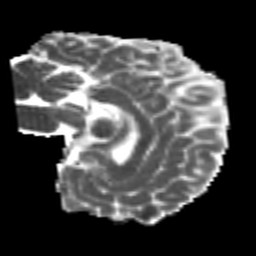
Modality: MD
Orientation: sagittal
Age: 22
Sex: male
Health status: healthy
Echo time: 0.074 s